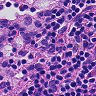
Metastatic tissue present: no